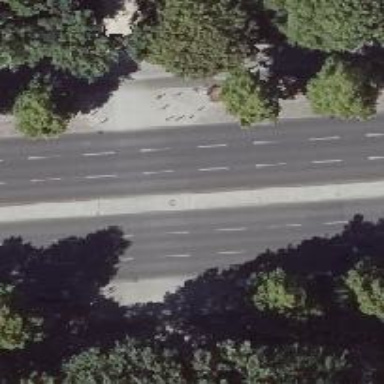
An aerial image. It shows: Footway located on traffic island.